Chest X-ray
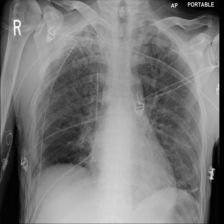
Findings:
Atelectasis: negative
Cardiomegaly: negative
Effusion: negative
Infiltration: negative
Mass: negative
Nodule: negative
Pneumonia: negative
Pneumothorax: negative
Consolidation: negative
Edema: negative
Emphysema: negative
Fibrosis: negative
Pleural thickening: negative
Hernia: negative